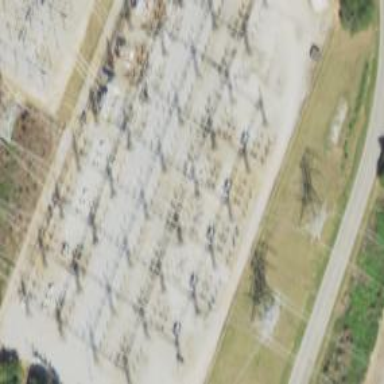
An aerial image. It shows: Switch used for power control.